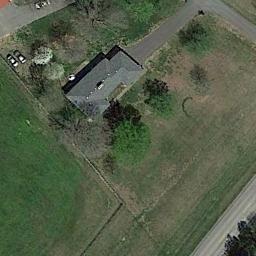
Label: residential